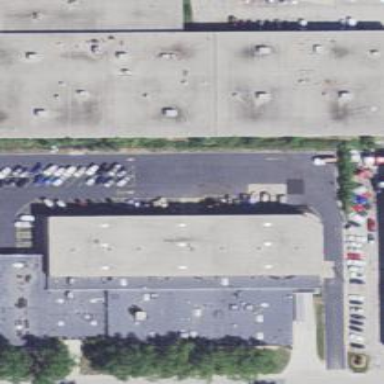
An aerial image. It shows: Industrial building.